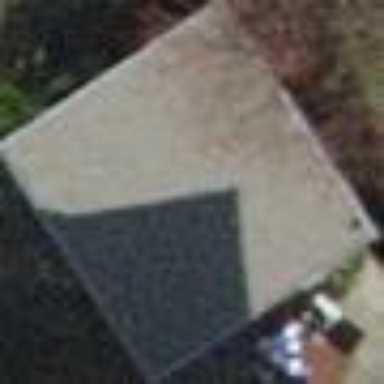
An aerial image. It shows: Carport structure.